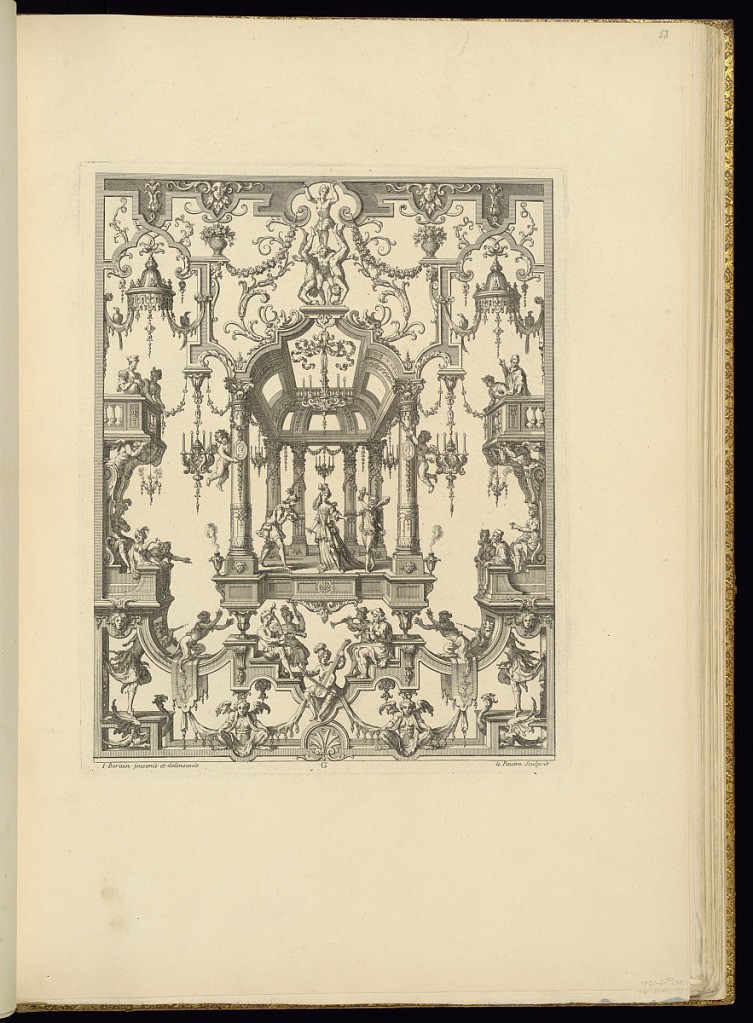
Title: Panel Design of Grotesque Ornamentation
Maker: Jean Berain, the elder, French, 1640-1711
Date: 1711
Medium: Engraving on laid paper
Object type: Bound print
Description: Panel design of theatrical grotesque ornamentation. One woman and two men feature at the center on a small architectural stage. They are surrounded by figures in theater boxes, musicians, acrobats, jesters, harpies, dragons, and birds; the composition is also full of garlands, strapwork, and baldachins. The plate is signed and lettered "G."